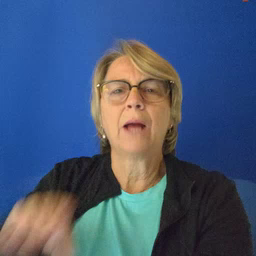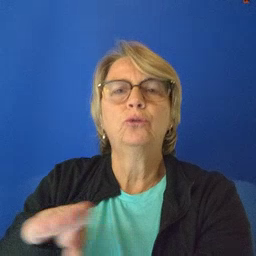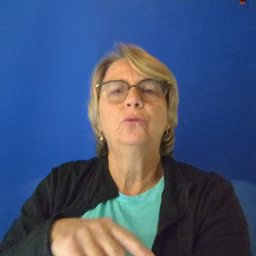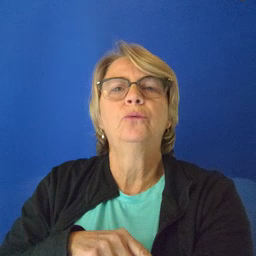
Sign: dryer